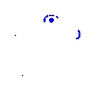
Particle: electron